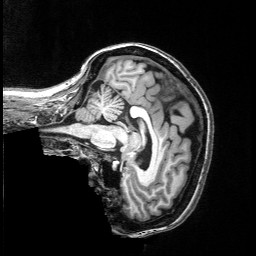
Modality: T1w
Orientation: sagittal
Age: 50
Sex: female
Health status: ill
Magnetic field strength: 3 T
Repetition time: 2.53 s
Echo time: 0.00331 s